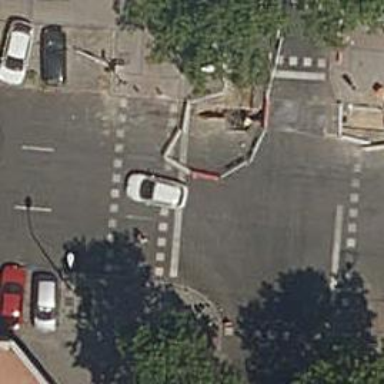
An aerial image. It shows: Crossing with traffic signals.